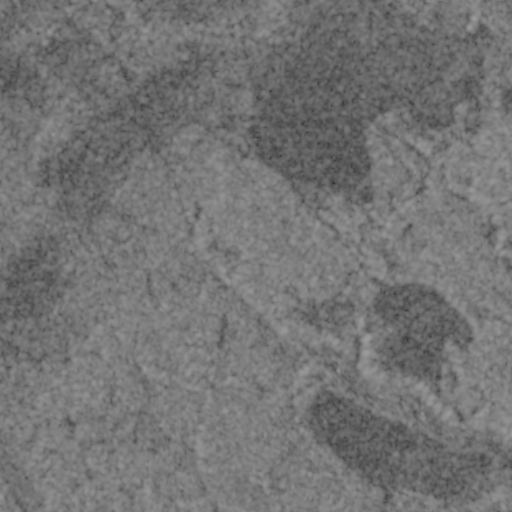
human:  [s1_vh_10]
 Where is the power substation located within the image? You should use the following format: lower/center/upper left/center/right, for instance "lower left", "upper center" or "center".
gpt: The power substation is located in the lower center of the image.
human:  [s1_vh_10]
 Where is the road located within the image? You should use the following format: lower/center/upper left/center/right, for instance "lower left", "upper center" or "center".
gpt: There is no road in the image.

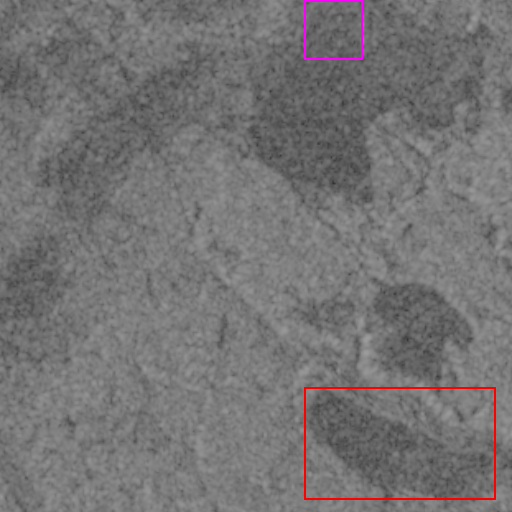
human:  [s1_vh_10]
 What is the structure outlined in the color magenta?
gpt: The structure outlined in magenta is a crop field.
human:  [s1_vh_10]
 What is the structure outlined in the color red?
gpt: The structure outlined in red is a solar farm.
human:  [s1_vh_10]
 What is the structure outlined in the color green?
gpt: There is no green outline.